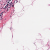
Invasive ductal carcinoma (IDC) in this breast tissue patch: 0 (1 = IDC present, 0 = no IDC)